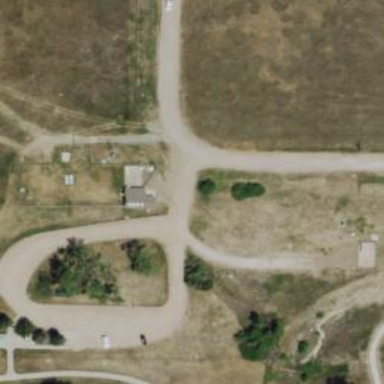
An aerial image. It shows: Driveway leading to service road.